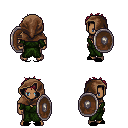
a pixel art fantasy rpg character, male body template, human, dark skin, green robe, gold greaves, ruby red bedhead hairstyle, cloth hood, black slippers, shield, four views (front, back, left, right), 2x2 character sprite sheet, small pixel art, hard edges, no anti-aliasing